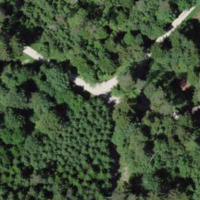
EUNIS habitat code: 43
Species observed at this site:
Urtica dioica